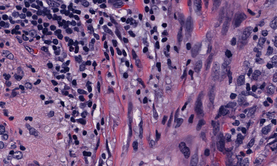
Tumor epithelial tissue: yes
Tumor-associated stroma tissue: yes
Normal tissue: no